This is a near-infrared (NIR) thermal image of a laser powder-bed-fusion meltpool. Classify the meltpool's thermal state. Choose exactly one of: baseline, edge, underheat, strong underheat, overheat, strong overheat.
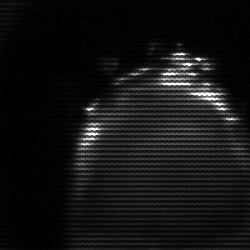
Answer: edge